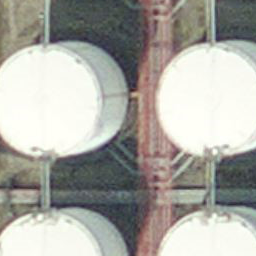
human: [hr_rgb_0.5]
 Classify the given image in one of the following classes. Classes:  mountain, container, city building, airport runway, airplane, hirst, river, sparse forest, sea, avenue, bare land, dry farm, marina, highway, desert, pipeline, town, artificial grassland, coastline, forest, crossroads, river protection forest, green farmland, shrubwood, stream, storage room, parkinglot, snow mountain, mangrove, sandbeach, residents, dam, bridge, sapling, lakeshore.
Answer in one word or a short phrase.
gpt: storage room